Aerial crown-view tile of a tropical tree (Barro Colorado Island, Panama), acquired 20241014:
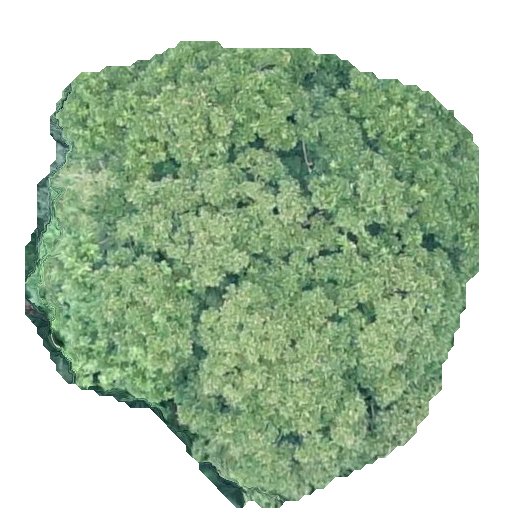
Species: Dipteryx oleifera
GBIF accepted scientific name: Dipteryx oleifera
Crown area: 246.663 m²